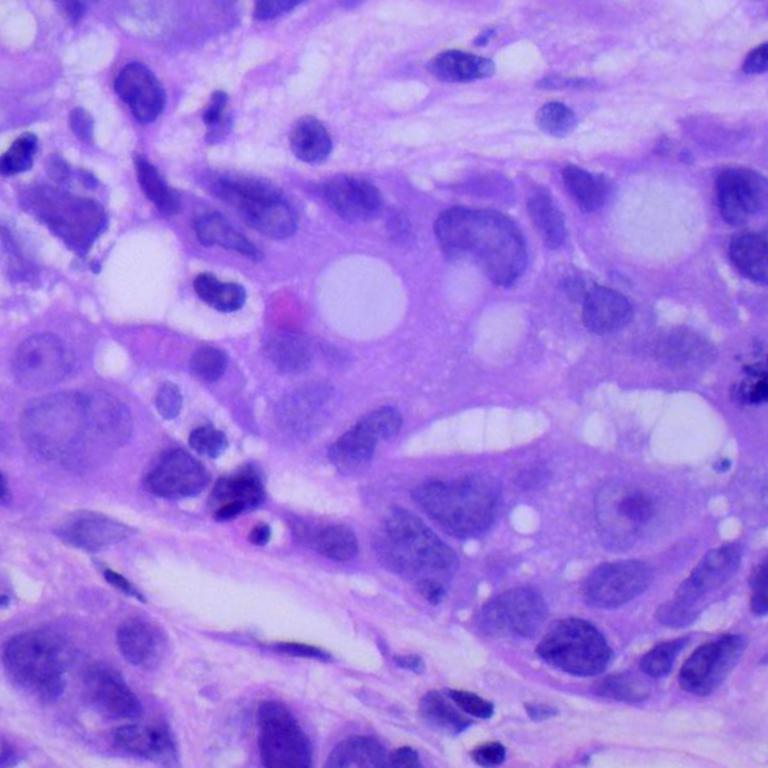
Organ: lung
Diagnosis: adenocarcinomas